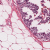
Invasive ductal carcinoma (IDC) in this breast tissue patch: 0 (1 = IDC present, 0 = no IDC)